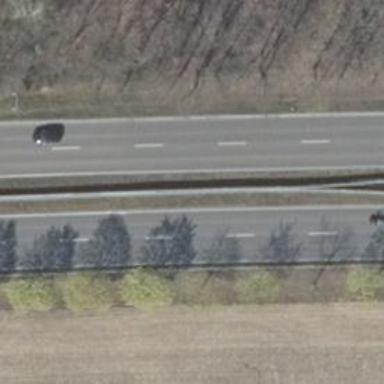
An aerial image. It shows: Primary highway with asphalt surface and lane markings. No sidewalks are present.